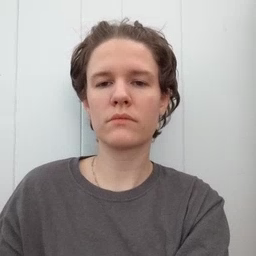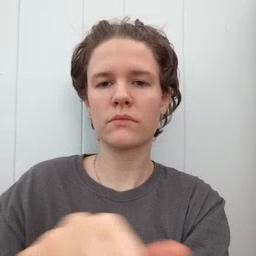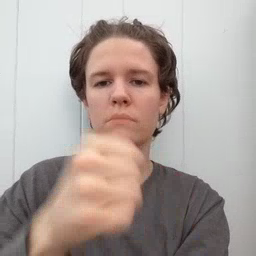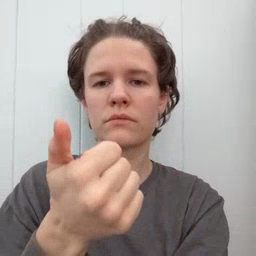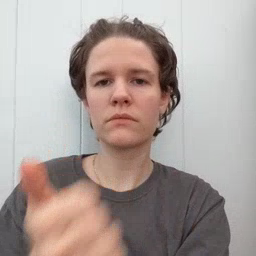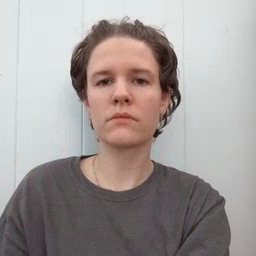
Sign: another